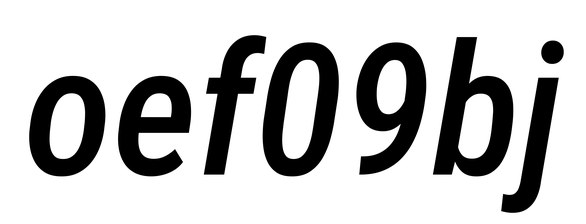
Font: Roboto-Italic_Condensed_Medium_Italic